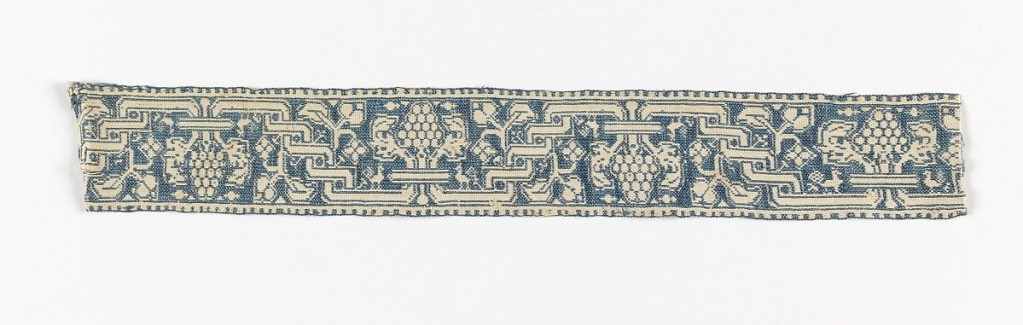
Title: Band
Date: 17th century
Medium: Technique: woven
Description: Combination of two structures